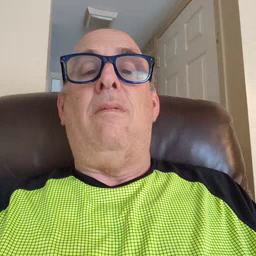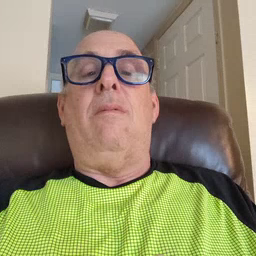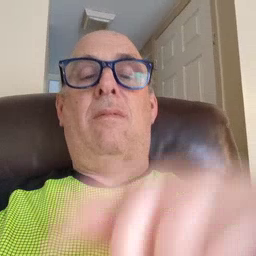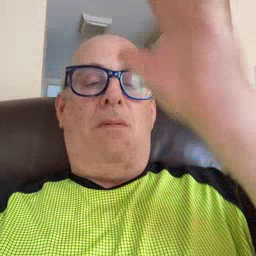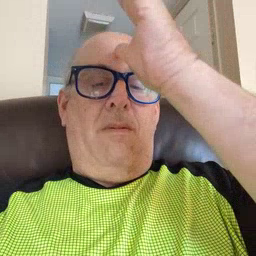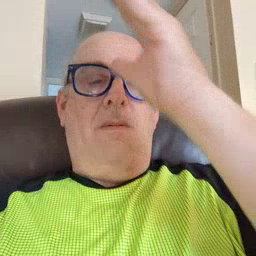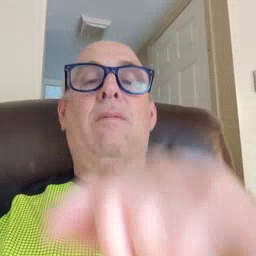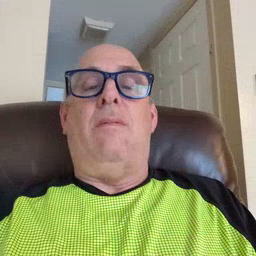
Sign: dad